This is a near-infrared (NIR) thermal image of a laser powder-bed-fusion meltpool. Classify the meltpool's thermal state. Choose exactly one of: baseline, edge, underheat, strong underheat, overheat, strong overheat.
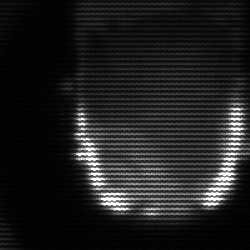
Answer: baseline